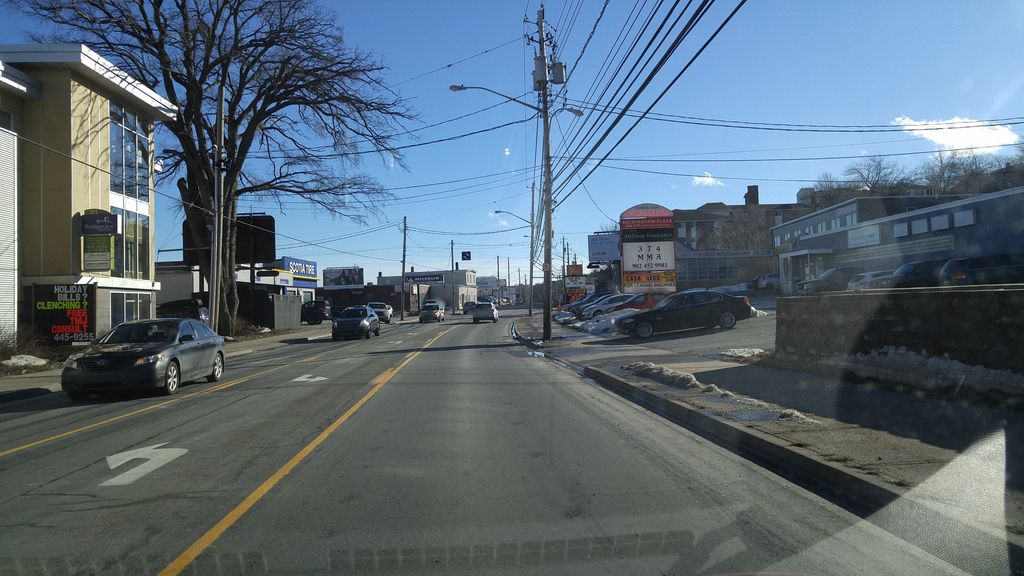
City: halifax